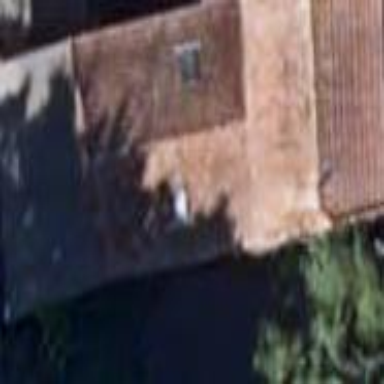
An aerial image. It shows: Building that is watermill.